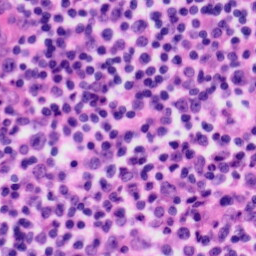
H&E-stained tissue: Tonsil